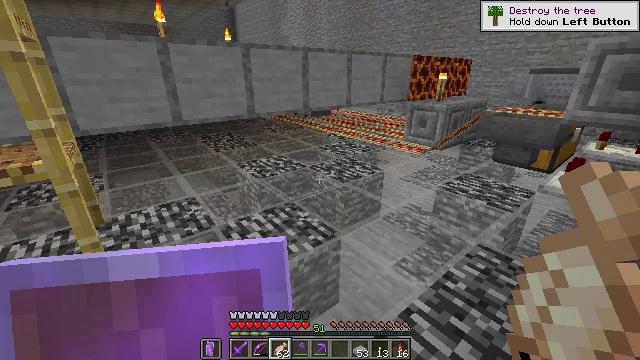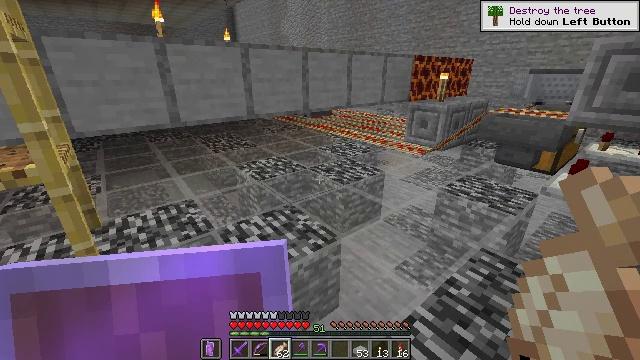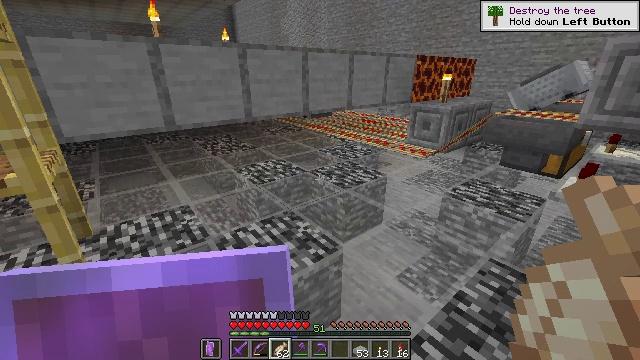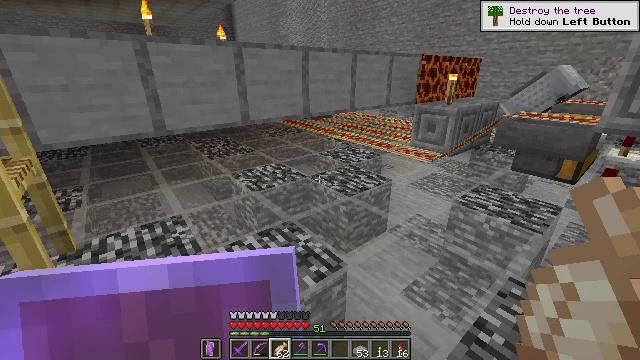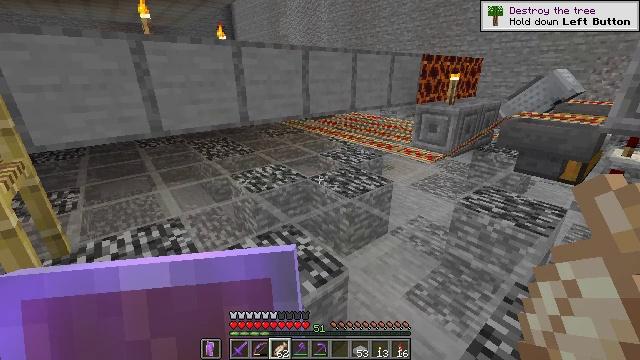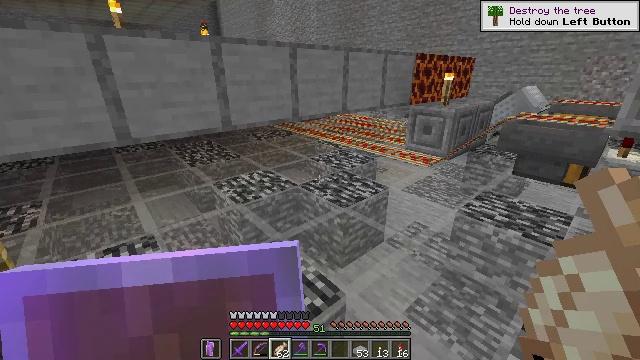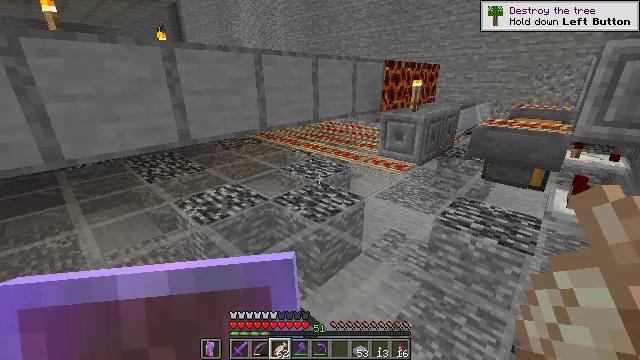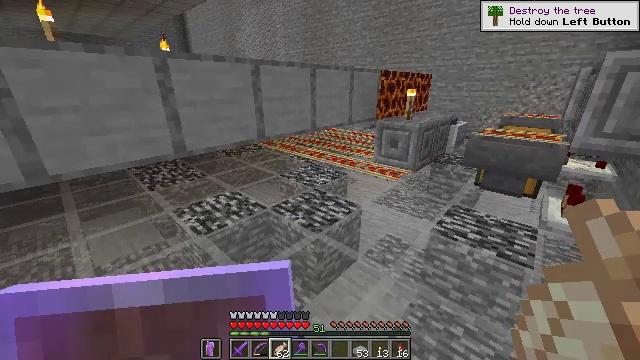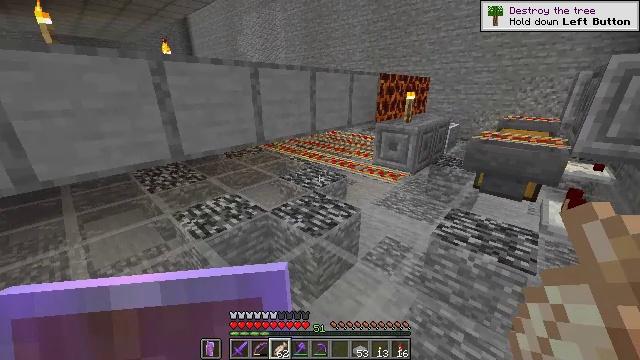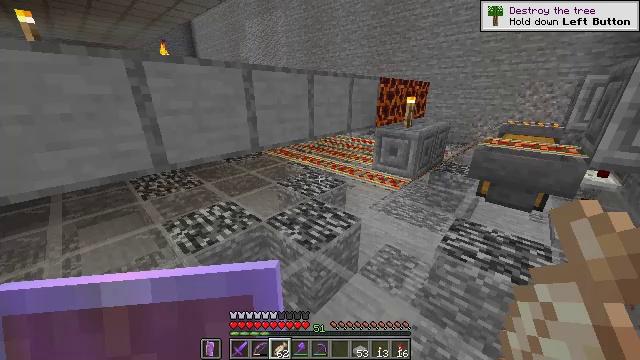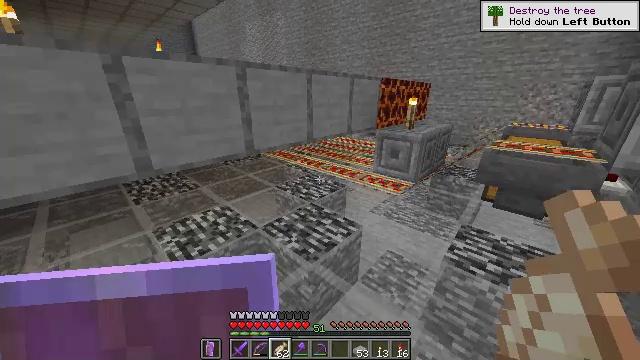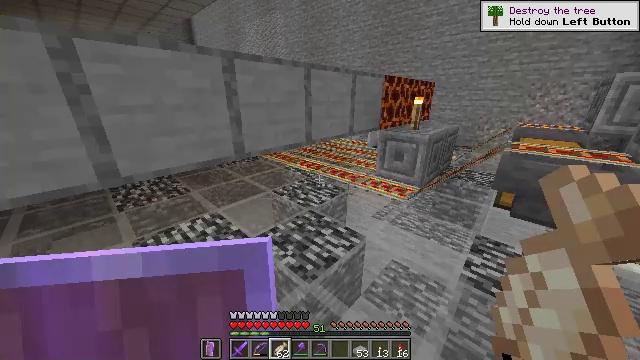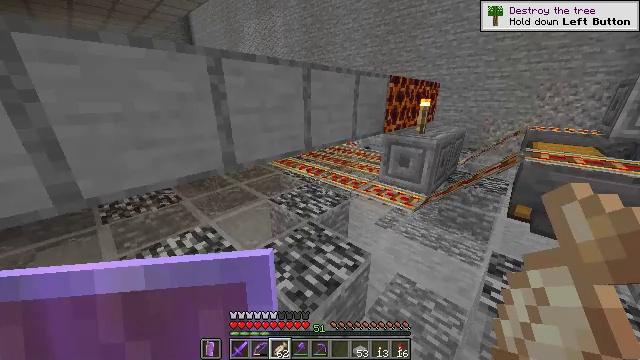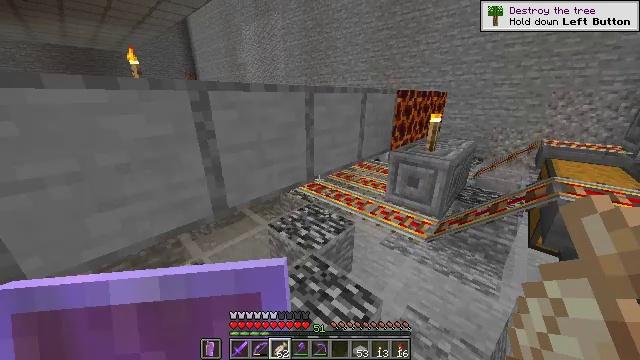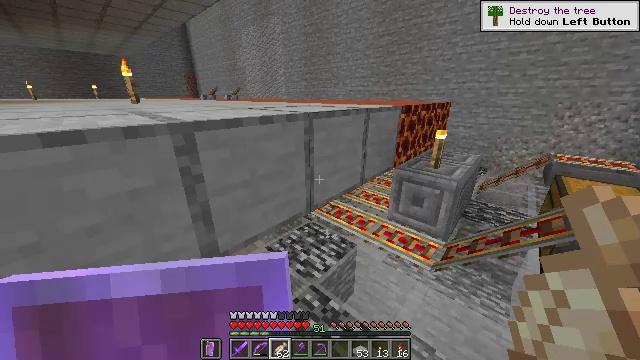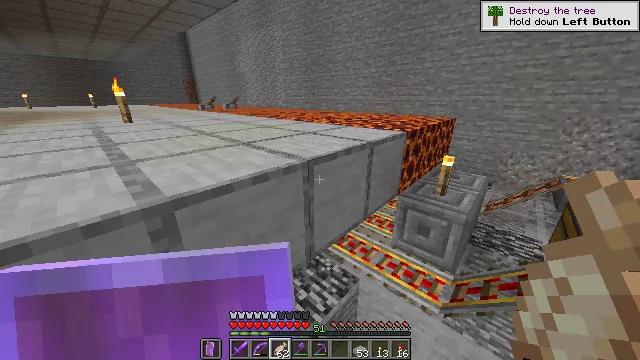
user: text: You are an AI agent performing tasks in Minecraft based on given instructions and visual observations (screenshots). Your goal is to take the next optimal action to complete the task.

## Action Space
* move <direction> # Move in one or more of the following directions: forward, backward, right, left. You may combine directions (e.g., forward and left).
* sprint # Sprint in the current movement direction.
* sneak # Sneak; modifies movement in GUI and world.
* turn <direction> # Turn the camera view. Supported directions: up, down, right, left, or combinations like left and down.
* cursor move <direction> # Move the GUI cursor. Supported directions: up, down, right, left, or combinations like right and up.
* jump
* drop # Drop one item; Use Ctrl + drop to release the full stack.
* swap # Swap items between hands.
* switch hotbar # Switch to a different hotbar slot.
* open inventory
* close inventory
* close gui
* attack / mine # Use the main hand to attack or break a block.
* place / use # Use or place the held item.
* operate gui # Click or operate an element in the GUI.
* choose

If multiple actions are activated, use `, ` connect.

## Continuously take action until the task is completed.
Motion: motion action
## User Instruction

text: Kill enemies.
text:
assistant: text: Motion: move forward
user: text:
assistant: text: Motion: move forward
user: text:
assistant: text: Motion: move forward
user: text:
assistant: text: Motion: move forward
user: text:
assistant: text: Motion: move forward, turn right
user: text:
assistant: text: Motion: move forward, sprint, turn right and up
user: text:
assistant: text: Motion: move forward, sprint
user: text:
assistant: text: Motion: move forward, sprint
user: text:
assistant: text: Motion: move forward, sprint
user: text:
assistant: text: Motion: move forward, sprint
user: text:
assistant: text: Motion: move forward, sprint
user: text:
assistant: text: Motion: move forward, sprint
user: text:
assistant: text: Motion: move forward, sprint, jump
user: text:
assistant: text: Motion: move forward, sprint, jump
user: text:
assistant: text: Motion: move forward, sprint, jump
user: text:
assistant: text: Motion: move forward, sprint, turn left, jump
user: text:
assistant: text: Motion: move forward, sprint, turn left and down, jump
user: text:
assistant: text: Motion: move forward, sprint, turn left, jump
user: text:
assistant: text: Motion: move forward, sprint, turn left
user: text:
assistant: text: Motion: move forward, sprint, turn left
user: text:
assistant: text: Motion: move forward, sprint
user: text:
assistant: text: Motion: move forward, sprint, jump
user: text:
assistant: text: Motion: move forward, sprint, jump
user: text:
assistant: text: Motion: move forward, sprint, jump
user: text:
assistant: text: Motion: move forward, sprint, jump
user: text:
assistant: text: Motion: move forward, sprint, jump
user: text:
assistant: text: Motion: move forward, sprint, jump
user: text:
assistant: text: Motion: move forward, sprint, jump
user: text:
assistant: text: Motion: move forward, sprint, jump
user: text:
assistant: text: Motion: move forward, sprint, jump